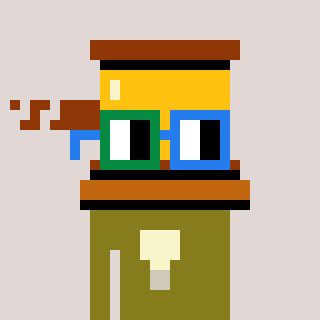
a pixel art character with square green and blue glasses, a gavel-shaped head and a gunk-colored body on a warm background